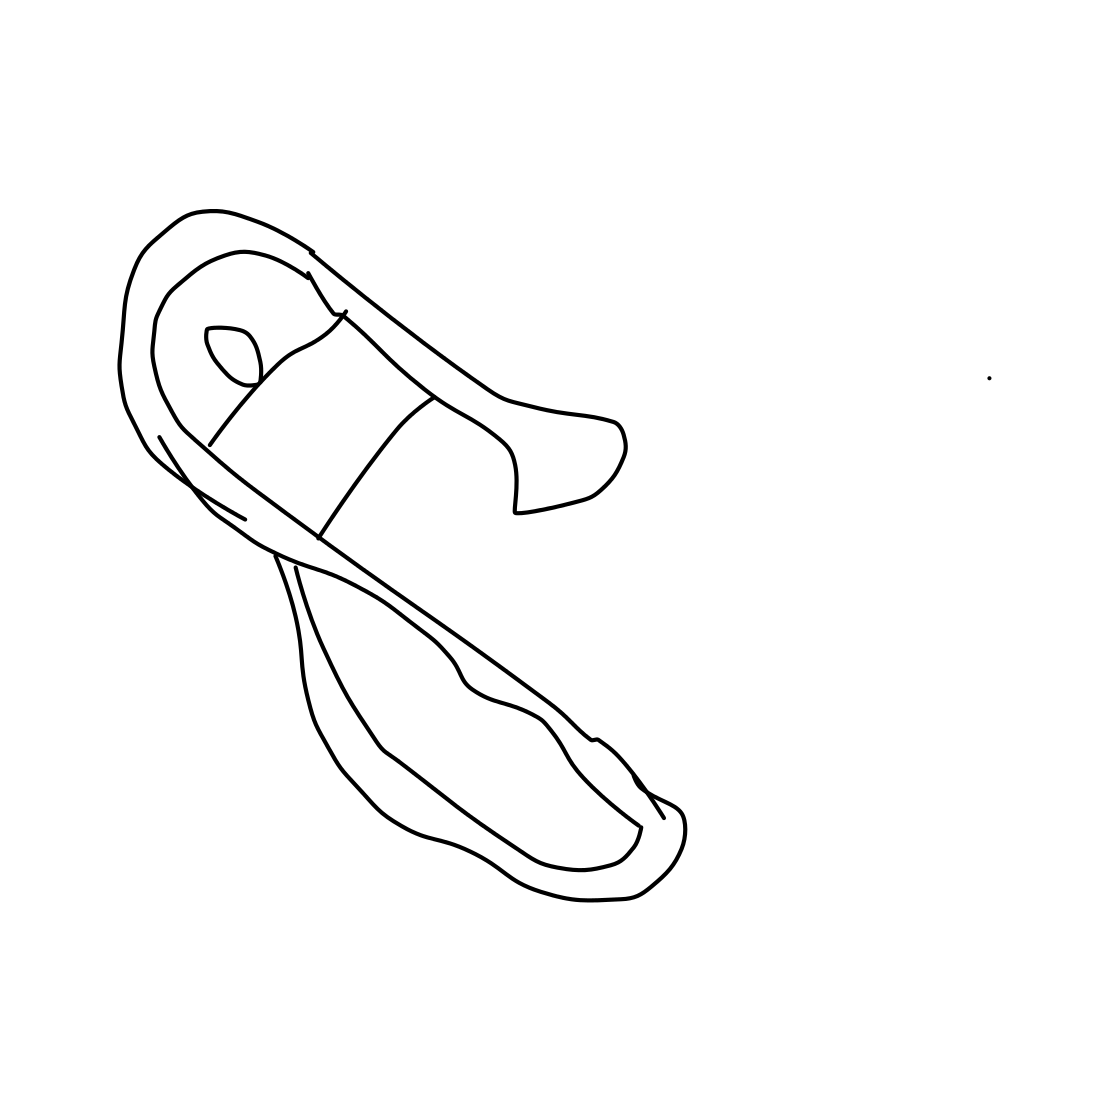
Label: trombone